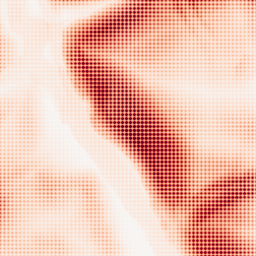
Category: morphological
Decomposition family: morphological_square
Decomposition parameters: operation: gradient
size: 20
Upsampling method: sinc_blackman
Upsampling parameters: scale: 4
kernel_size: 4
Upsampling scale: 4